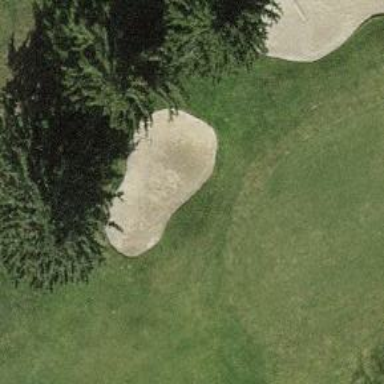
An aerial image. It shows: Golf bunker filled with sandy terrain.